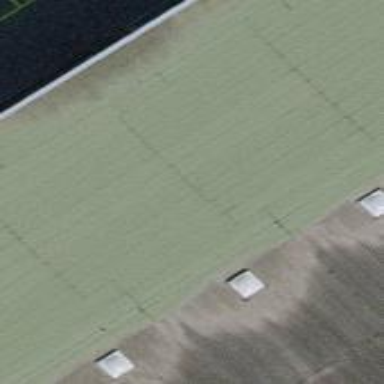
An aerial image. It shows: View of roof of building.